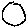
Label: circle